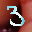
Label: 3